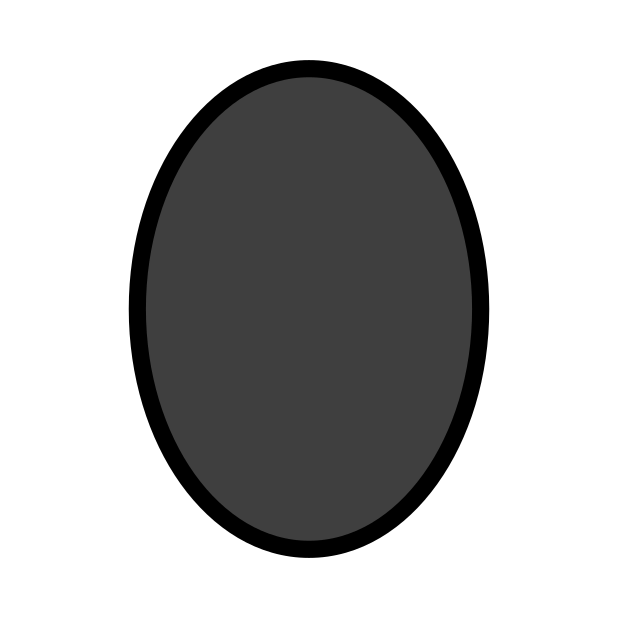
black vertical ellipse